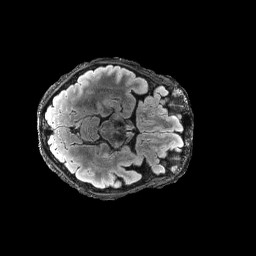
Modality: FLAIR
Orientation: axial
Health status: ill
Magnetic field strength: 3 T